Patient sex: M
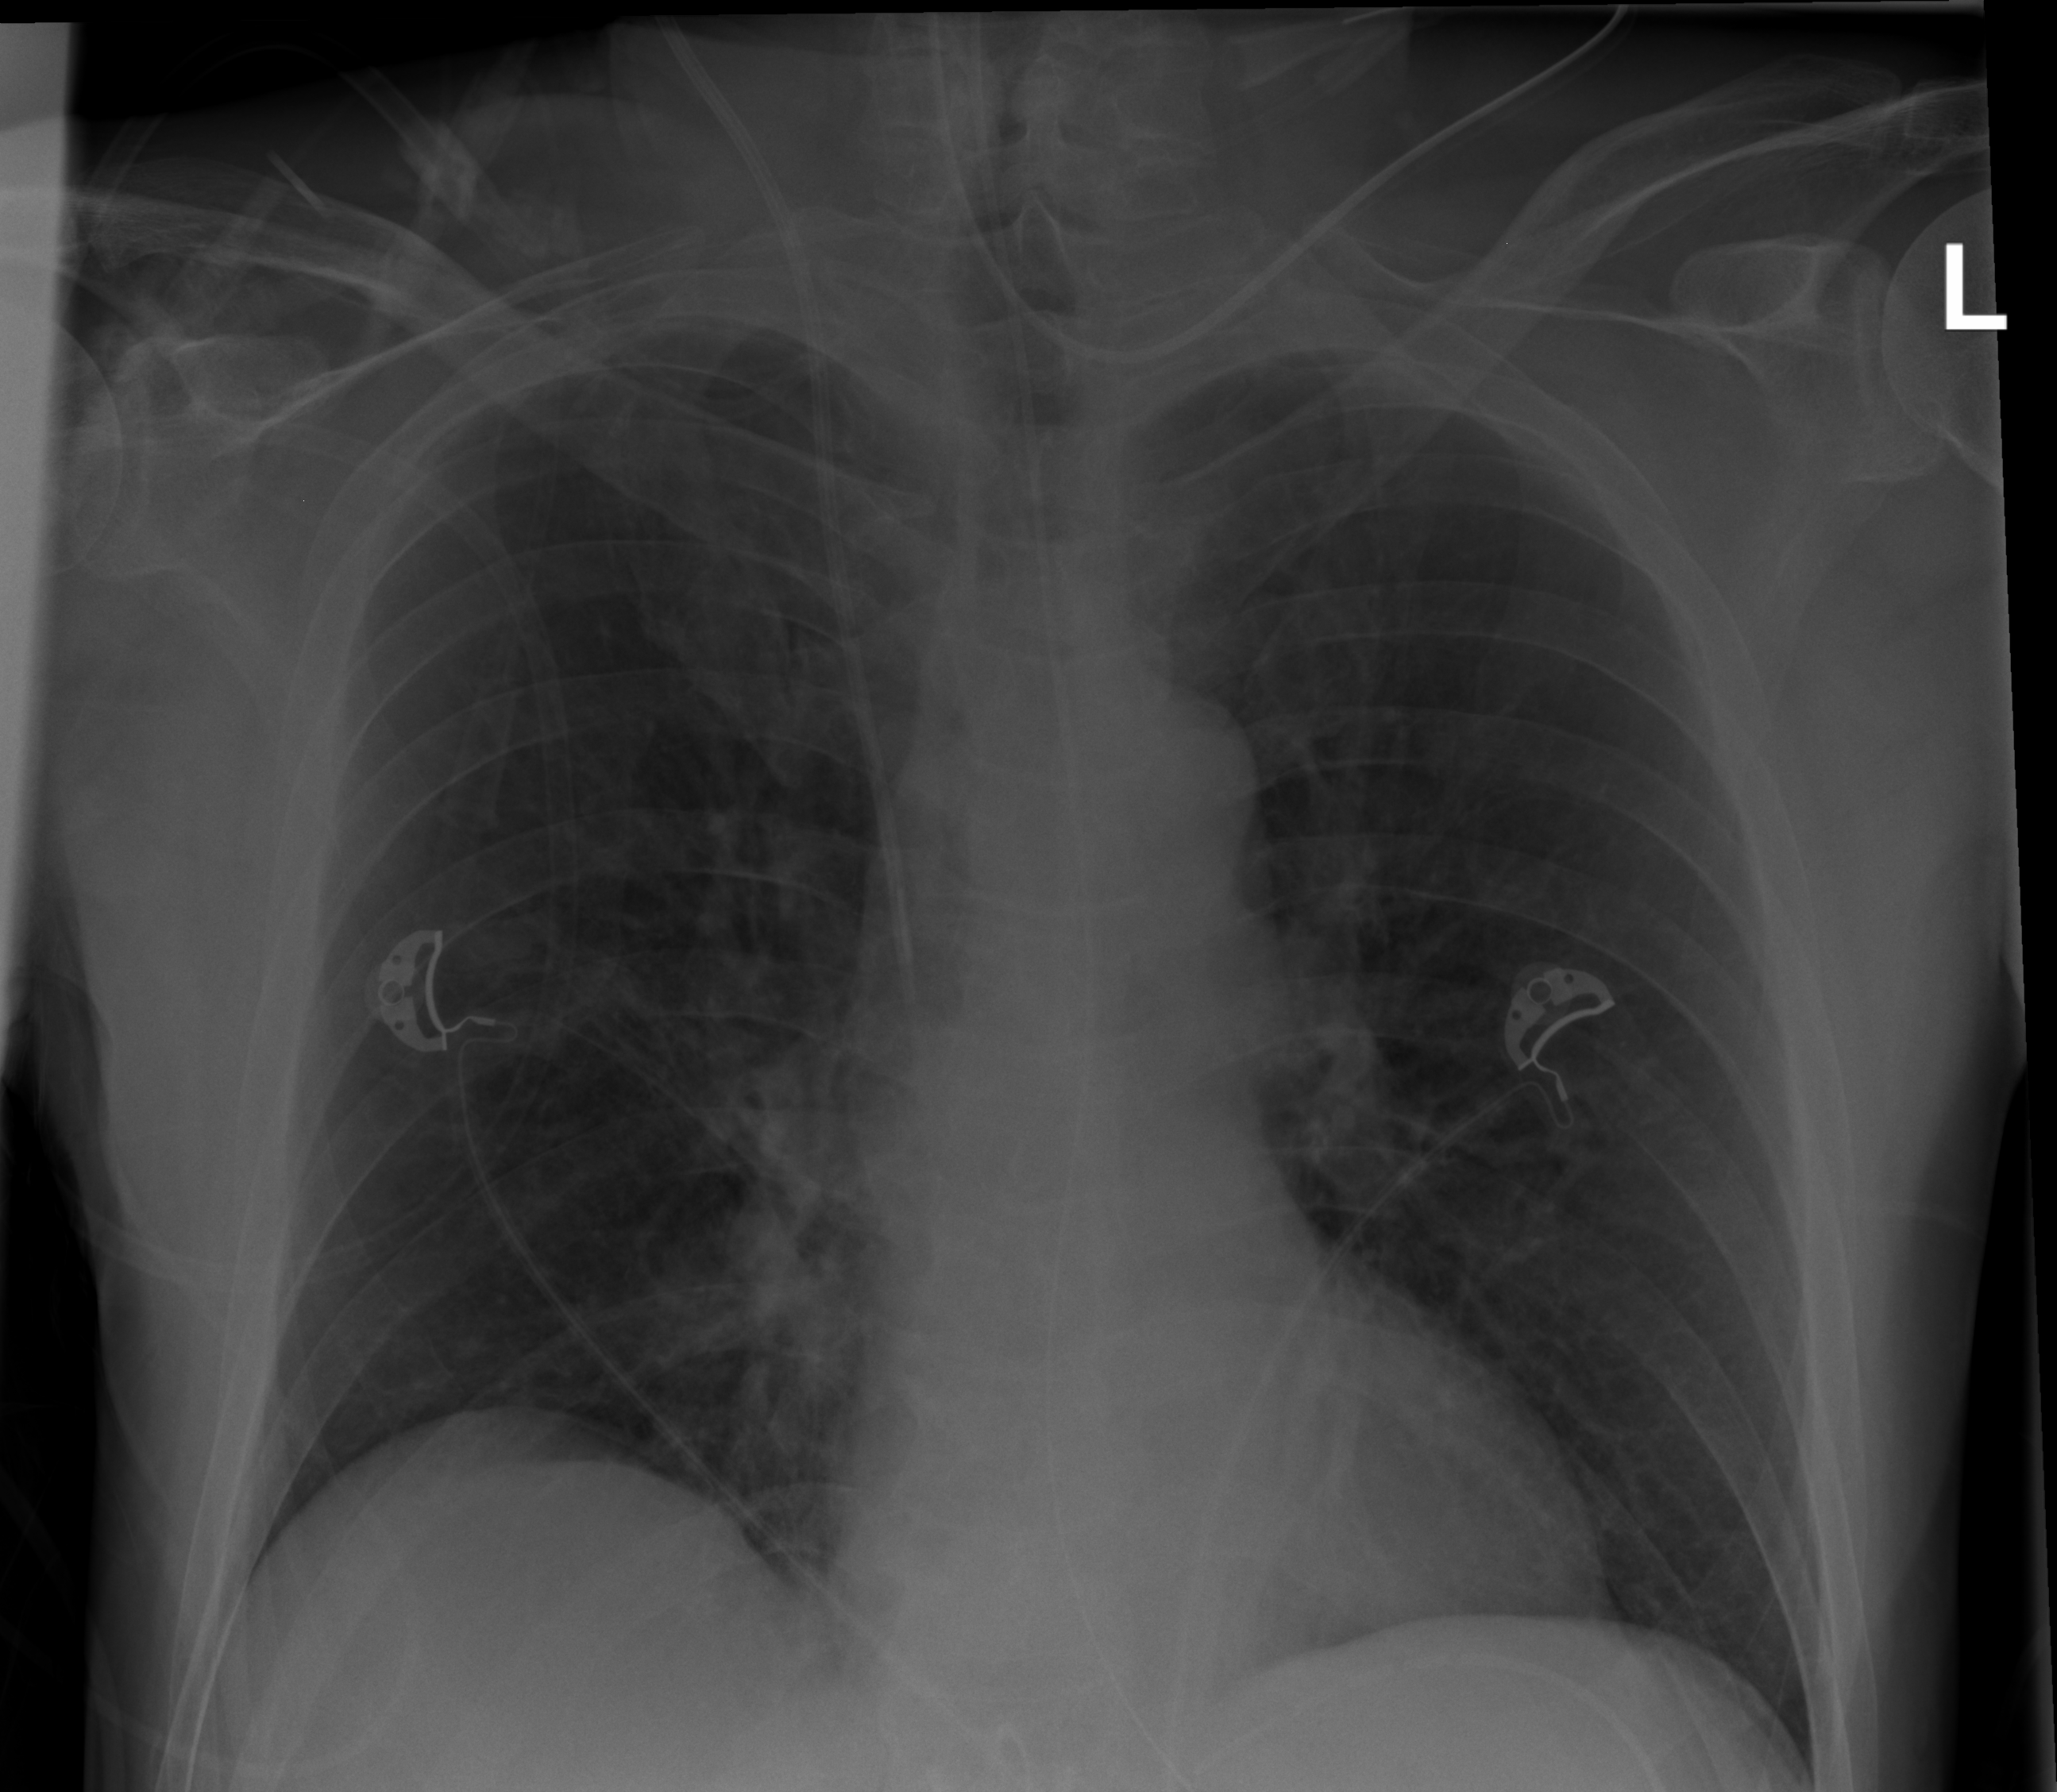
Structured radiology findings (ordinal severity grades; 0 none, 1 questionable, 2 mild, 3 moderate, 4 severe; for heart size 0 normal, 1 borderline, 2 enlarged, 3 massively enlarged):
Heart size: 0
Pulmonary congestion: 0
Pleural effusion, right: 0
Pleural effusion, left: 0
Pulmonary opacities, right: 0
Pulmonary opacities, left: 0
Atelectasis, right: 2
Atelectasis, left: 2